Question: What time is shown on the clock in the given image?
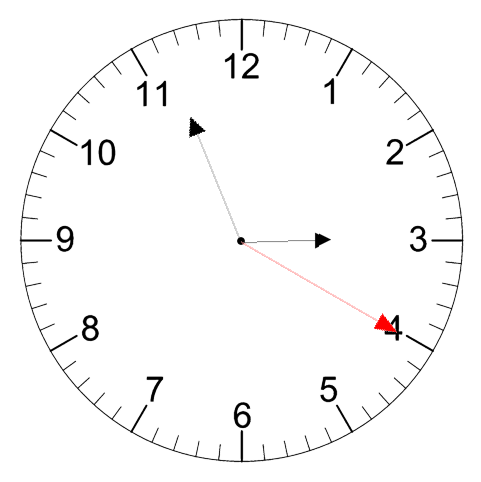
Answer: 02:56:20